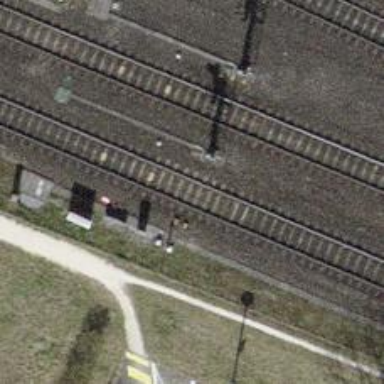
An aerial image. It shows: Railway signal.